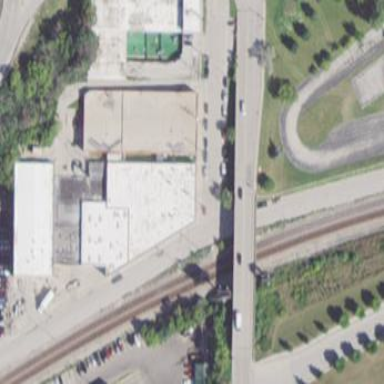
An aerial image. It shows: White industrial building with commercial vernacular architecture.